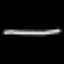
Label: line